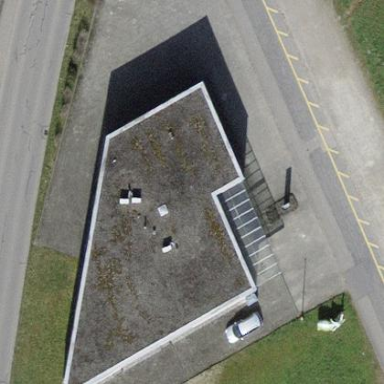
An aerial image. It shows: Veterinary building.